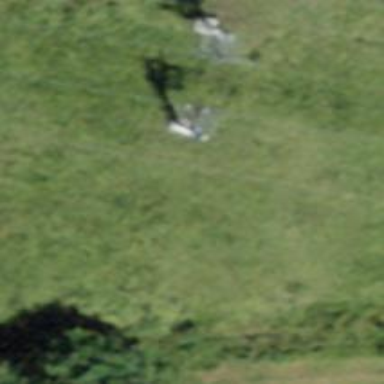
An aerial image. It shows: Pylon for aerialway.